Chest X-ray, PA view. Patient: 61 years old, sex F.
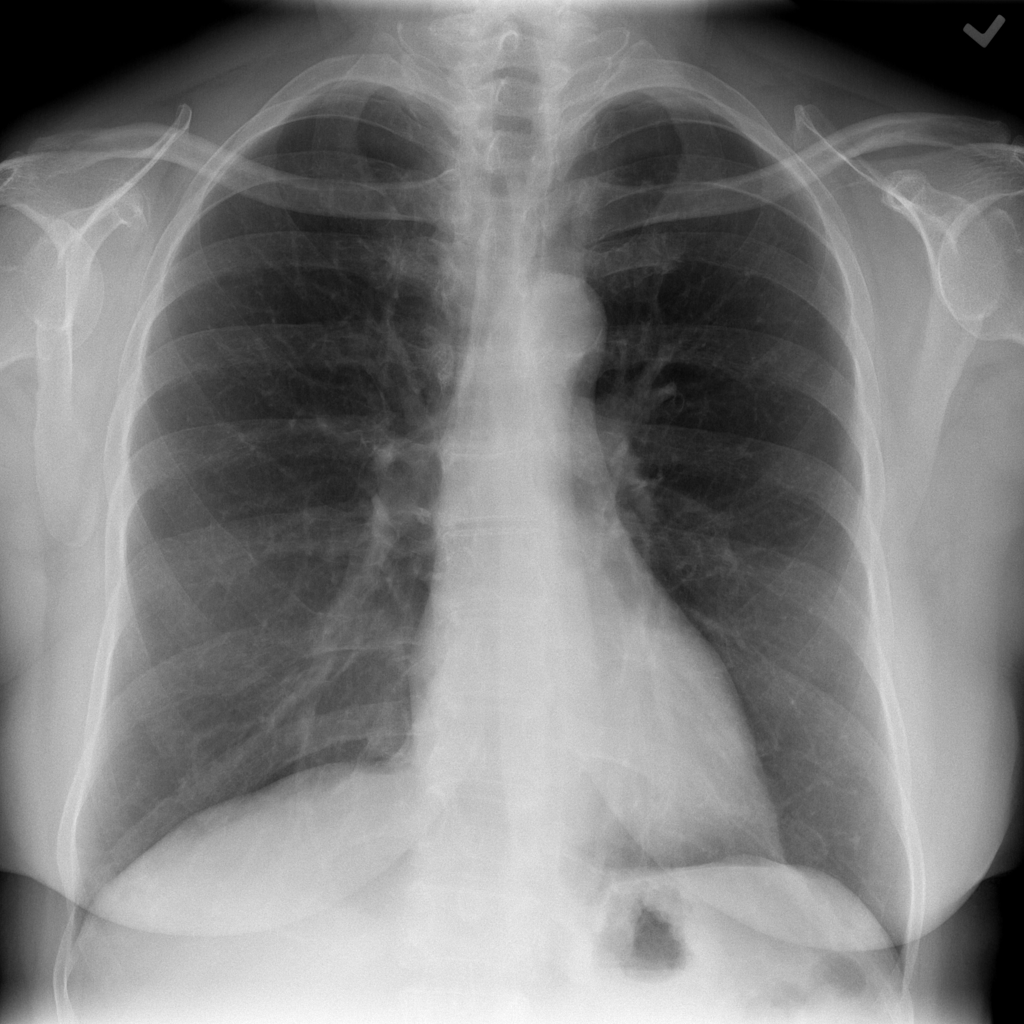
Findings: No Finding